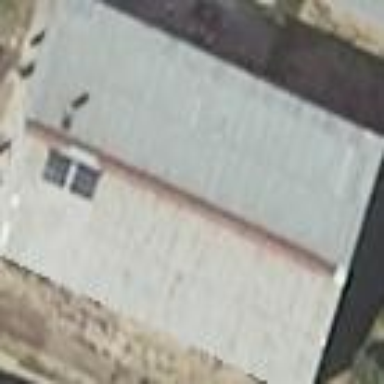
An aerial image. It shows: Shed building.